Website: home-depot
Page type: added-to-cart
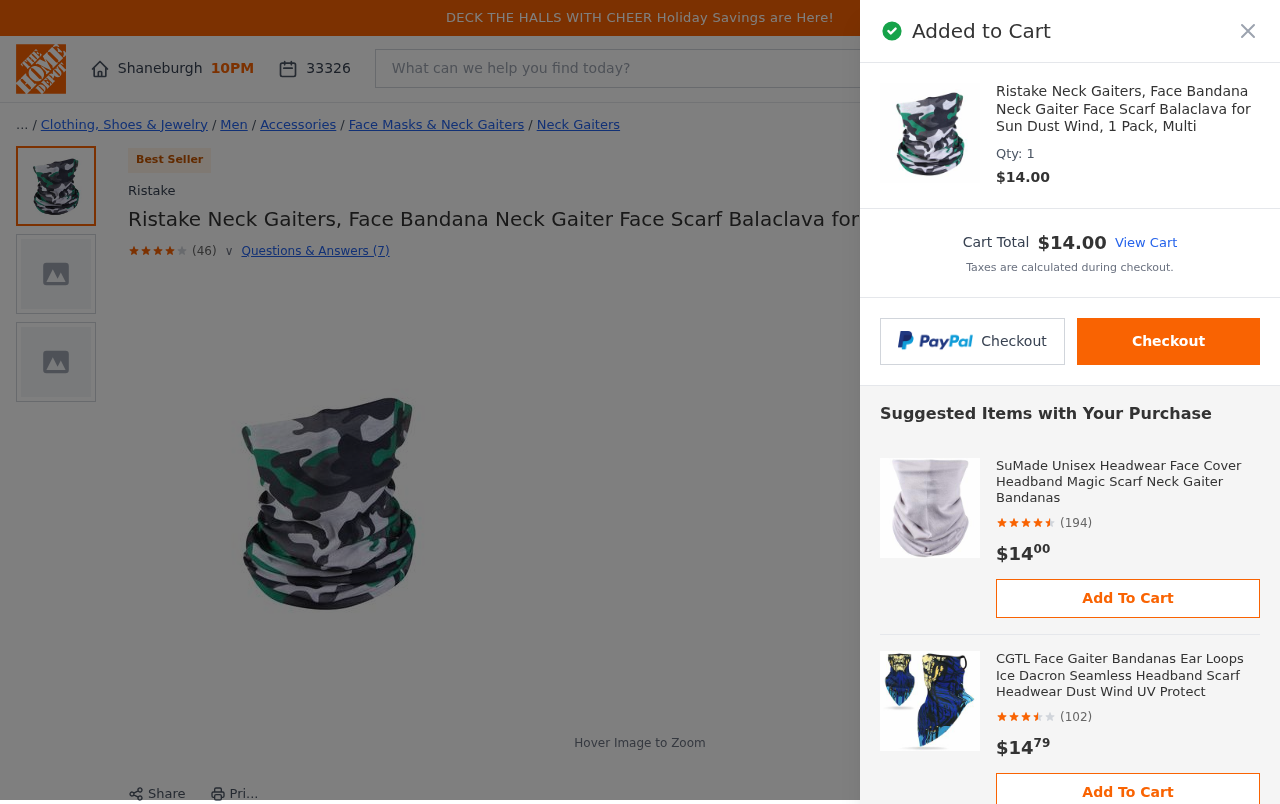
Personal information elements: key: PII_CITY
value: Shaneburgh
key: PII_POSTCODE
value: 33326
Product elements: key: PRODUCT1_BRAND
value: Ristake
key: PRODUCT1_BREADCRUMB
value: Clothing, Shoes & Jewelry
Men
Accessories
Face Masks & Neck Gaiters
Neck Gaiters
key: PRODUCT1_NAME
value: Ristake Neck Gaiters, Face Bandana Neck Gaiter Face Scarf Balaclava for Sun Dust Wind, 1 Pack, Multi
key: PRODUCT1_NUM_RATINGS
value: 46
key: PRODUCT1_PRICE
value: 14
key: PRODUCT1_QUANTITY
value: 1
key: PRODUCT1_RATING
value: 4.2
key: PRODUCT2_NAME
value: SuMade Unisex Headwear Face Cover Headband Magic Scarf Neck Gaiter Bandanas
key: PRODUCT2_NUM_RATINGS
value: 194
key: PRODUCT2_PRICE
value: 14
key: PRODUCT2_RATING
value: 4.5
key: PRODUCT3_NAME
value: CGTL Face Gaiter Bandanas Ear Loops Ice Dacron Seamless Headband Scarf Headwear Dust Wind UV Protect
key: PRODUCT3_NUM_RATINGS
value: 102
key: PRODUCT3_PRICE
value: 14.79
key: PRODUCT3_RATING
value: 3.7
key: PRODUCT4_NAME
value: Ear Loops Neck Gaiter, Hissox Womens Mens Face Scarf Shield Bandana Ear Loops Dust UV Balaclava Outd
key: PRODUCT4_PRICE
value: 10
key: PRODUCT5_NAME
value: Molemsx Face Mask Bandanas For Men Women Neck Gaiter Summer Cooling Face Cover Face Dust Mask for Fi
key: PRODUCT5_NUM_RATINGS
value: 452
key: PRODUCT5_PRICE
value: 9.49
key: PRODUCT5_RATING
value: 4.3
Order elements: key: ORDER_TOTAL
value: $14.00
Search elements: key: HEADER_SEARCH
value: What can we help you find today?